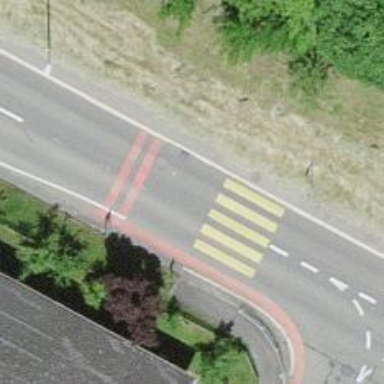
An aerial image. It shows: Zebra crossing on the road.